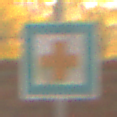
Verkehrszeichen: ErsteHilfe
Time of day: SunriseSunset
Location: Roofed (Suburban)
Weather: Clear
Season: NotSpecified
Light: Natural